Interaction volume radius: 5 \u00c5
Interaction volume height: 25 \u00c5
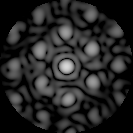
Disorder parameter: 0.5574